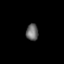
Tissue: lung
Cell type: Endothelial cells
Senescence score: 0.6092
Nuclear area (px): 197
Mean DAPI intensity: 107.279